Question: My code will demonstrate the difficulty I am having with latex coding in my title.
'''
theta=linspace(0,2*pi,40);
phi=linspace(0,pi/4,40);
[theta,phi]=meshgrid(theta,phi);
rho=3;
x=rho*sin(phi).*cos(theta);
y=rho*sin(phi).*sin(theta); z=rho*cos(phi);
mesh(x,y,z)
hold on
r=linspace(0,3*sin(pi/4),40);
theta=linspace(0,2*pi,40);
[r,theta]=meshgrid(r,theta);
x=r.*cos(theta);
y=r.*sin(theta);
z=r;
mesh(x,y,z)
xlabel('x-axis')
ylabel('y-axis')
zlabel('z-axis')
h=title('Graph of $x^2 + y^2 + z^2 = 9$ and $z = \sqrt{x^2+y^2}$',...
'interpreter','latex',...
'FontSize',14)
view(130,20)
'''
My Image:

As you can see, the title is unreadable. I am using version R2013a on a MacBook Pro using the latest version of Mavericks.
How can I make my title readable?
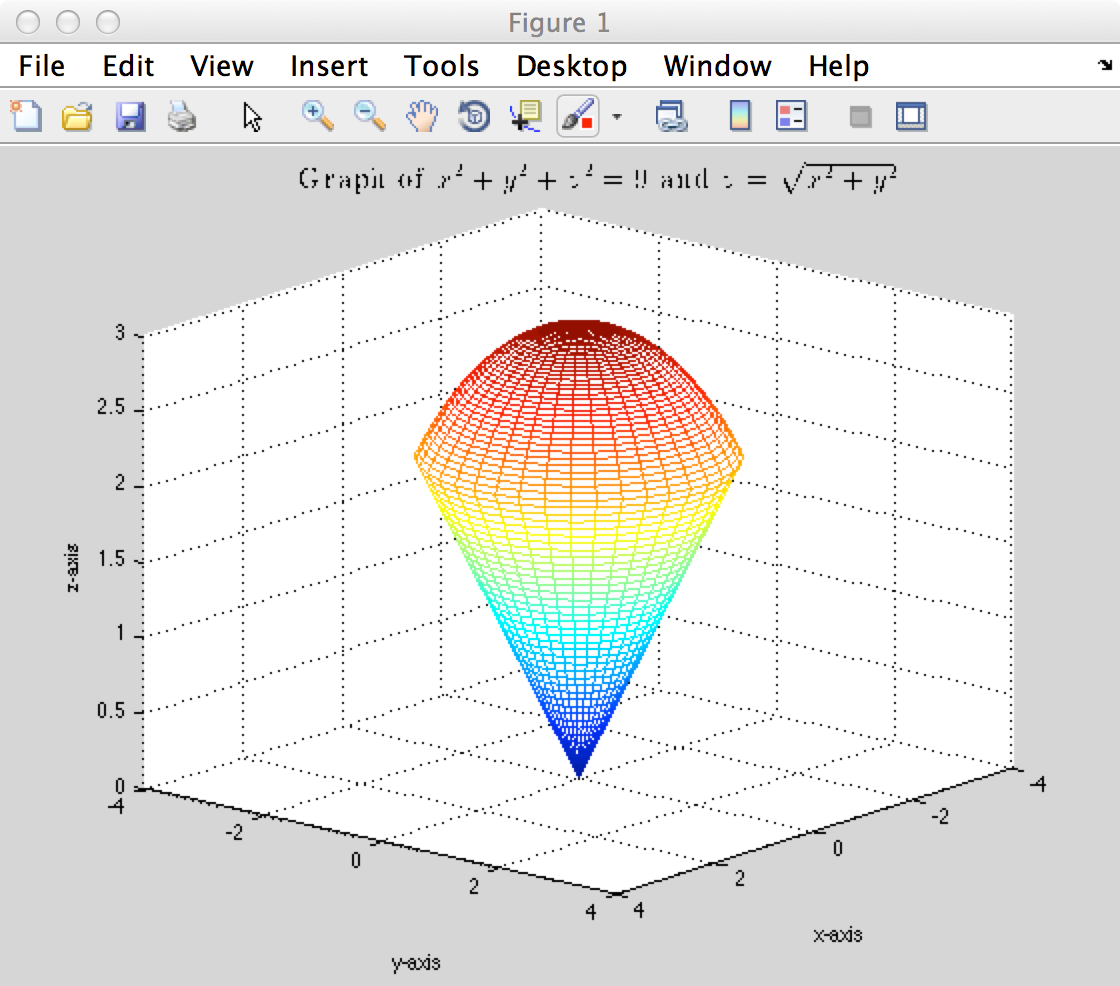
Answer: This is a tricky issue with publish. Firstly Matlab uses figures with most of the properties as default, including the 'renderer' property
## The Good News
this can be changed for the current session by running the following line in the command window
'''
set(0,'DefaultFigureRenderer','painters')
'''
Alternatively it can be added into the publishing options through the publish menu

and then adding the line into the the "Matlab expression" box before running the code

---
## The Bad News
However this will only achieve so much as publish doesn't allow pdf files to use vector image formats.
From experience text equations in raster images from Matlab are only appear any good with no resizing (luckily non is automatically performed).
The fact they are not supported is not in the help for publish. The snippet below from publish.m shows that pdf output only supports bmp, jpeg or no images...
'''
if strcmp(options.format,'pdf') && ...
~isempty(options.imageFormat) && ...
~(strcmp(options.imageFormat,'bmp') || strcmp(options.imageFormat,'jpeg'))
error(pm('InvalidPDFImageFormat'));
end
'''
Knowing pdfs can support vector images can we just ignore this?
not simply, it seems this lack of vector support for pdf is due to the underlying java used by Matlab to create pdf files.
A snipet from the error caused by forcing Matlab to publish pdf with a vector image...
'''
Reason: org.apache.xmlgraphics.image.loader.ImageException:
Cannot load image (no suitable loader/converter combination available)
'''
---
: an alternative to setting the default is to set the renderer for each image in the script after setting properties etc by catching the figure handle or using 'gcf'
and adding the line 'set(gcf,'renderer','painters')'